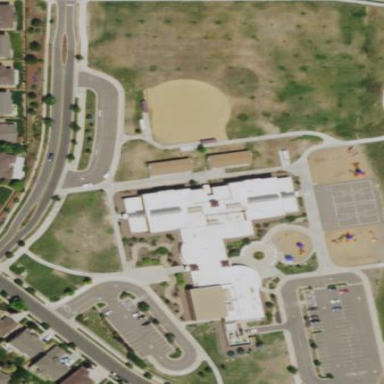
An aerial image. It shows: School.